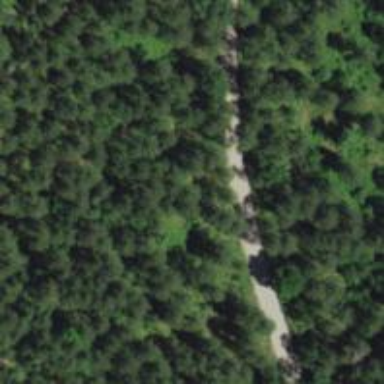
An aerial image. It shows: Unclassified road passing by abandoned historic railway.